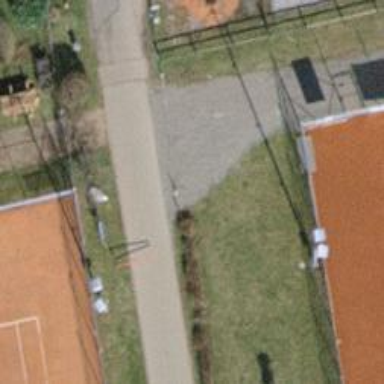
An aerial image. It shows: Swing gate barrier.